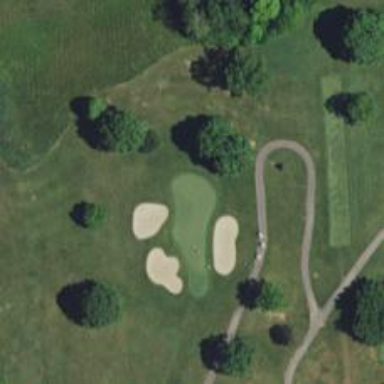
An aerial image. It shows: View of golf hole.